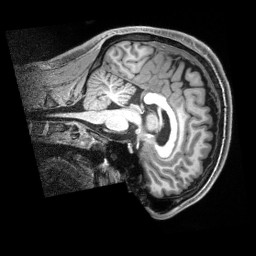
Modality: T1w
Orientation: sagittal
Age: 22
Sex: male
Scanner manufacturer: siemens
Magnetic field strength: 3 T
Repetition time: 2.3 s
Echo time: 0.00229 s